Field crop: maize
Growth stage: 2
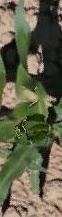
Species: maize